Question: I'm using 'python-pptx' library and connecting shapes in a slide. I'm trying to create an arrow 'Connector' shape like this:

But I couldn't find any attribute to change the straight line to an arrow line. I've already read in the documentation about 'dash_style', but this doesn't change the format only the style.
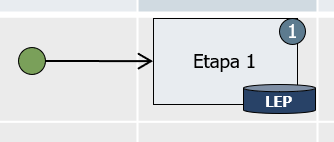
Answer: I have found the solution <URL>.
'''
from pptx.oxml import parse_xml
from pptx.enum.shapes import MSO_CONNECTOR_TYPE
connector = prs.slides[0].shapes.add_connector(MSO_CONNECTOR_TYPE.STRAIGHT, Cm(start_left), Cm(start_top), Cm(end_left), Cm(end_top))
line_elem = connector.line._get_or_add_ln()
line_elem.append(parse_xml("""
<a:headEnd type="arrow" xmlns:a="http://schemas.openxmlformats.org/drawingml/2006/main"/>
"""))
# or
line_elem = connector.line._get_or_add_ln()
line_elem.append(parse_xml("""
<a:tailEnd type="arrow" xmlns:a="http://schemas.openxmlformats.org/drawingml/2006/main"/>
"""))
# change line color and width
connector.line.fill.solid()
connector.line.fill.fore_color.rgb = RGBColor(0, 0, 0)
connector.line.width = Pt(2.5)
'''